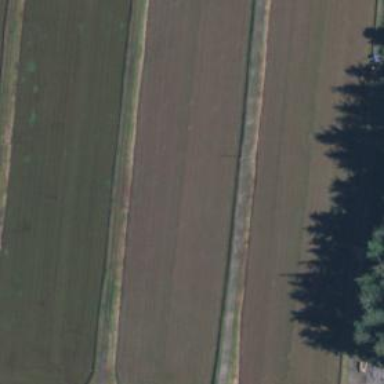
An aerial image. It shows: Farmland where cranberries are grown.